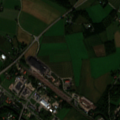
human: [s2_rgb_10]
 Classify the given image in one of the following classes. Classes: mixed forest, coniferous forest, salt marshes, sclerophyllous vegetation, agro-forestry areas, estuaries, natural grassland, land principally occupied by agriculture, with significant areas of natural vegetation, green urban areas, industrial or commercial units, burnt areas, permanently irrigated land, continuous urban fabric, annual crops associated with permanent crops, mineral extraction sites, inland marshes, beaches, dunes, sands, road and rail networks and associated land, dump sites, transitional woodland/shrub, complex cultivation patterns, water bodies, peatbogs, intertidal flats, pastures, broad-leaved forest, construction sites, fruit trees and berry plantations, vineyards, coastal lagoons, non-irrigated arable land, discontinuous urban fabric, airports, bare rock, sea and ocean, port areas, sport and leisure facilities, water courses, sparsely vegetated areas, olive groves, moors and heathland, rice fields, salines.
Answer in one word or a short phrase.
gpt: discontinuous urban fabric, industrial or commercial units, non-irrigated arable land, land principally occupied by agriculture, with significant areas of natural vegetation